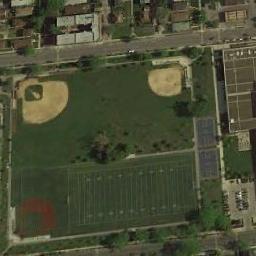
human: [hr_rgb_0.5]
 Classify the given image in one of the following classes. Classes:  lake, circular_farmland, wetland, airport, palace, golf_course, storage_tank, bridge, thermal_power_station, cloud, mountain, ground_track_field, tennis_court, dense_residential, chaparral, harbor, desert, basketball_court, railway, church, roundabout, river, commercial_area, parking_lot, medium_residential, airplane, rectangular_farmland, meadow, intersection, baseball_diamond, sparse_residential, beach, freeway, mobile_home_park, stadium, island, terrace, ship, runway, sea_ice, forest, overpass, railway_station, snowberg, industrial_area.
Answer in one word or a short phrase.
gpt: baseball_diamond